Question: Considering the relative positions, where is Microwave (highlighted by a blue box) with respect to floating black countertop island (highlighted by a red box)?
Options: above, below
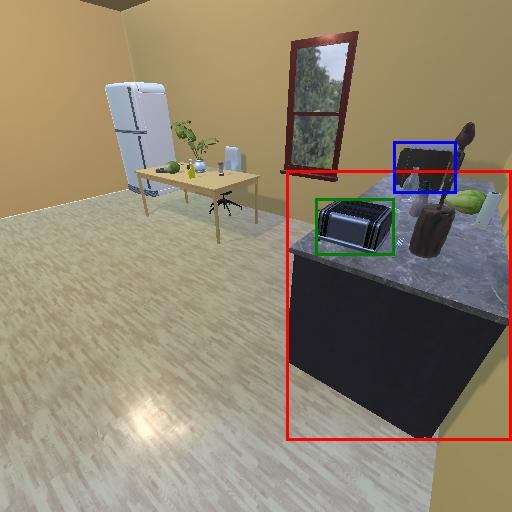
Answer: above